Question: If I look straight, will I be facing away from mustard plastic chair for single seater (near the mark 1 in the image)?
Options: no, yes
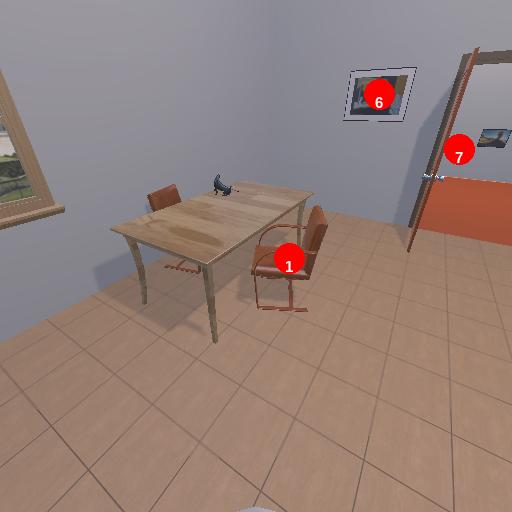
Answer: no